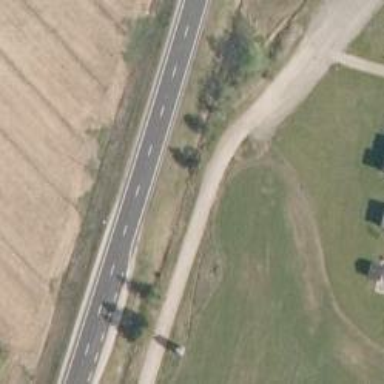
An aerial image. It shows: Secondary road with asphalt surface.